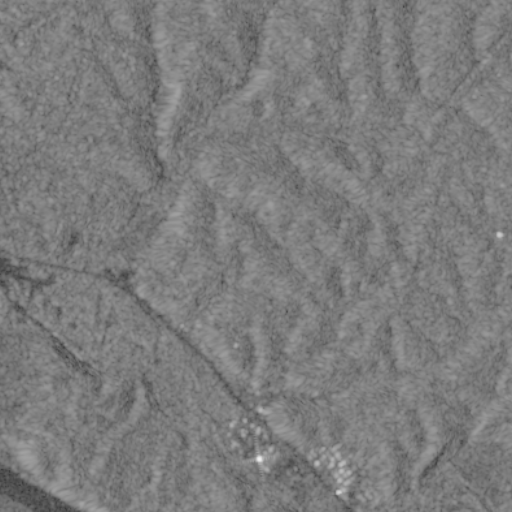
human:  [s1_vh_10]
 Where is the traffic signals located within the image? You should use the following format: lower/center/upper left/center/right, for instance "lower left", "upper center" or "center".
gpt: The traffic signals is located in the lower center of the image.
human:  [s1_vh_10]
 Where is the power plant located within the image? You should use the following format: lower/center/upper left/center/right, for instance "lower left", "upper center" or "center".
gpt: There is no power plant in the image.

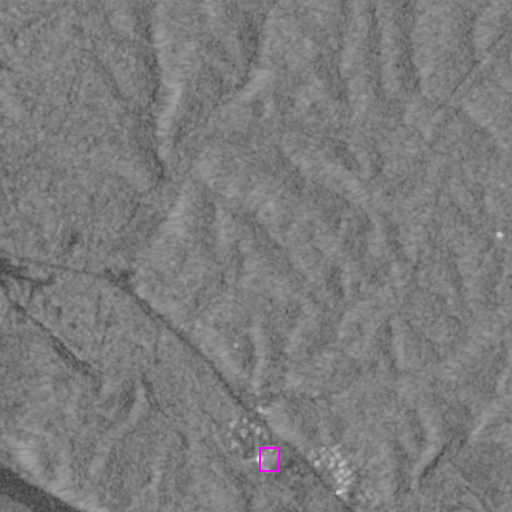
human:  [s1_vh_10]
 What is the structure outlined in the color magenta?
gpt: The structure outlined in magenta is a building.
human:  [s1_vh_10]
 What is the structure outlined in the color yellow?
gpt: There is no yellow outline.